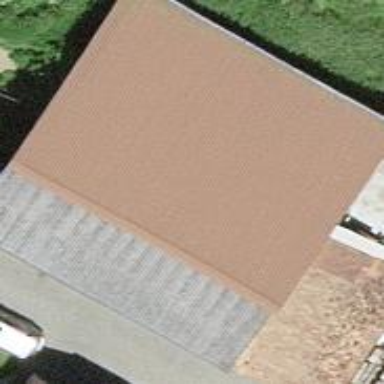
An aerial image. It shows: Barn.